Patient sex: F
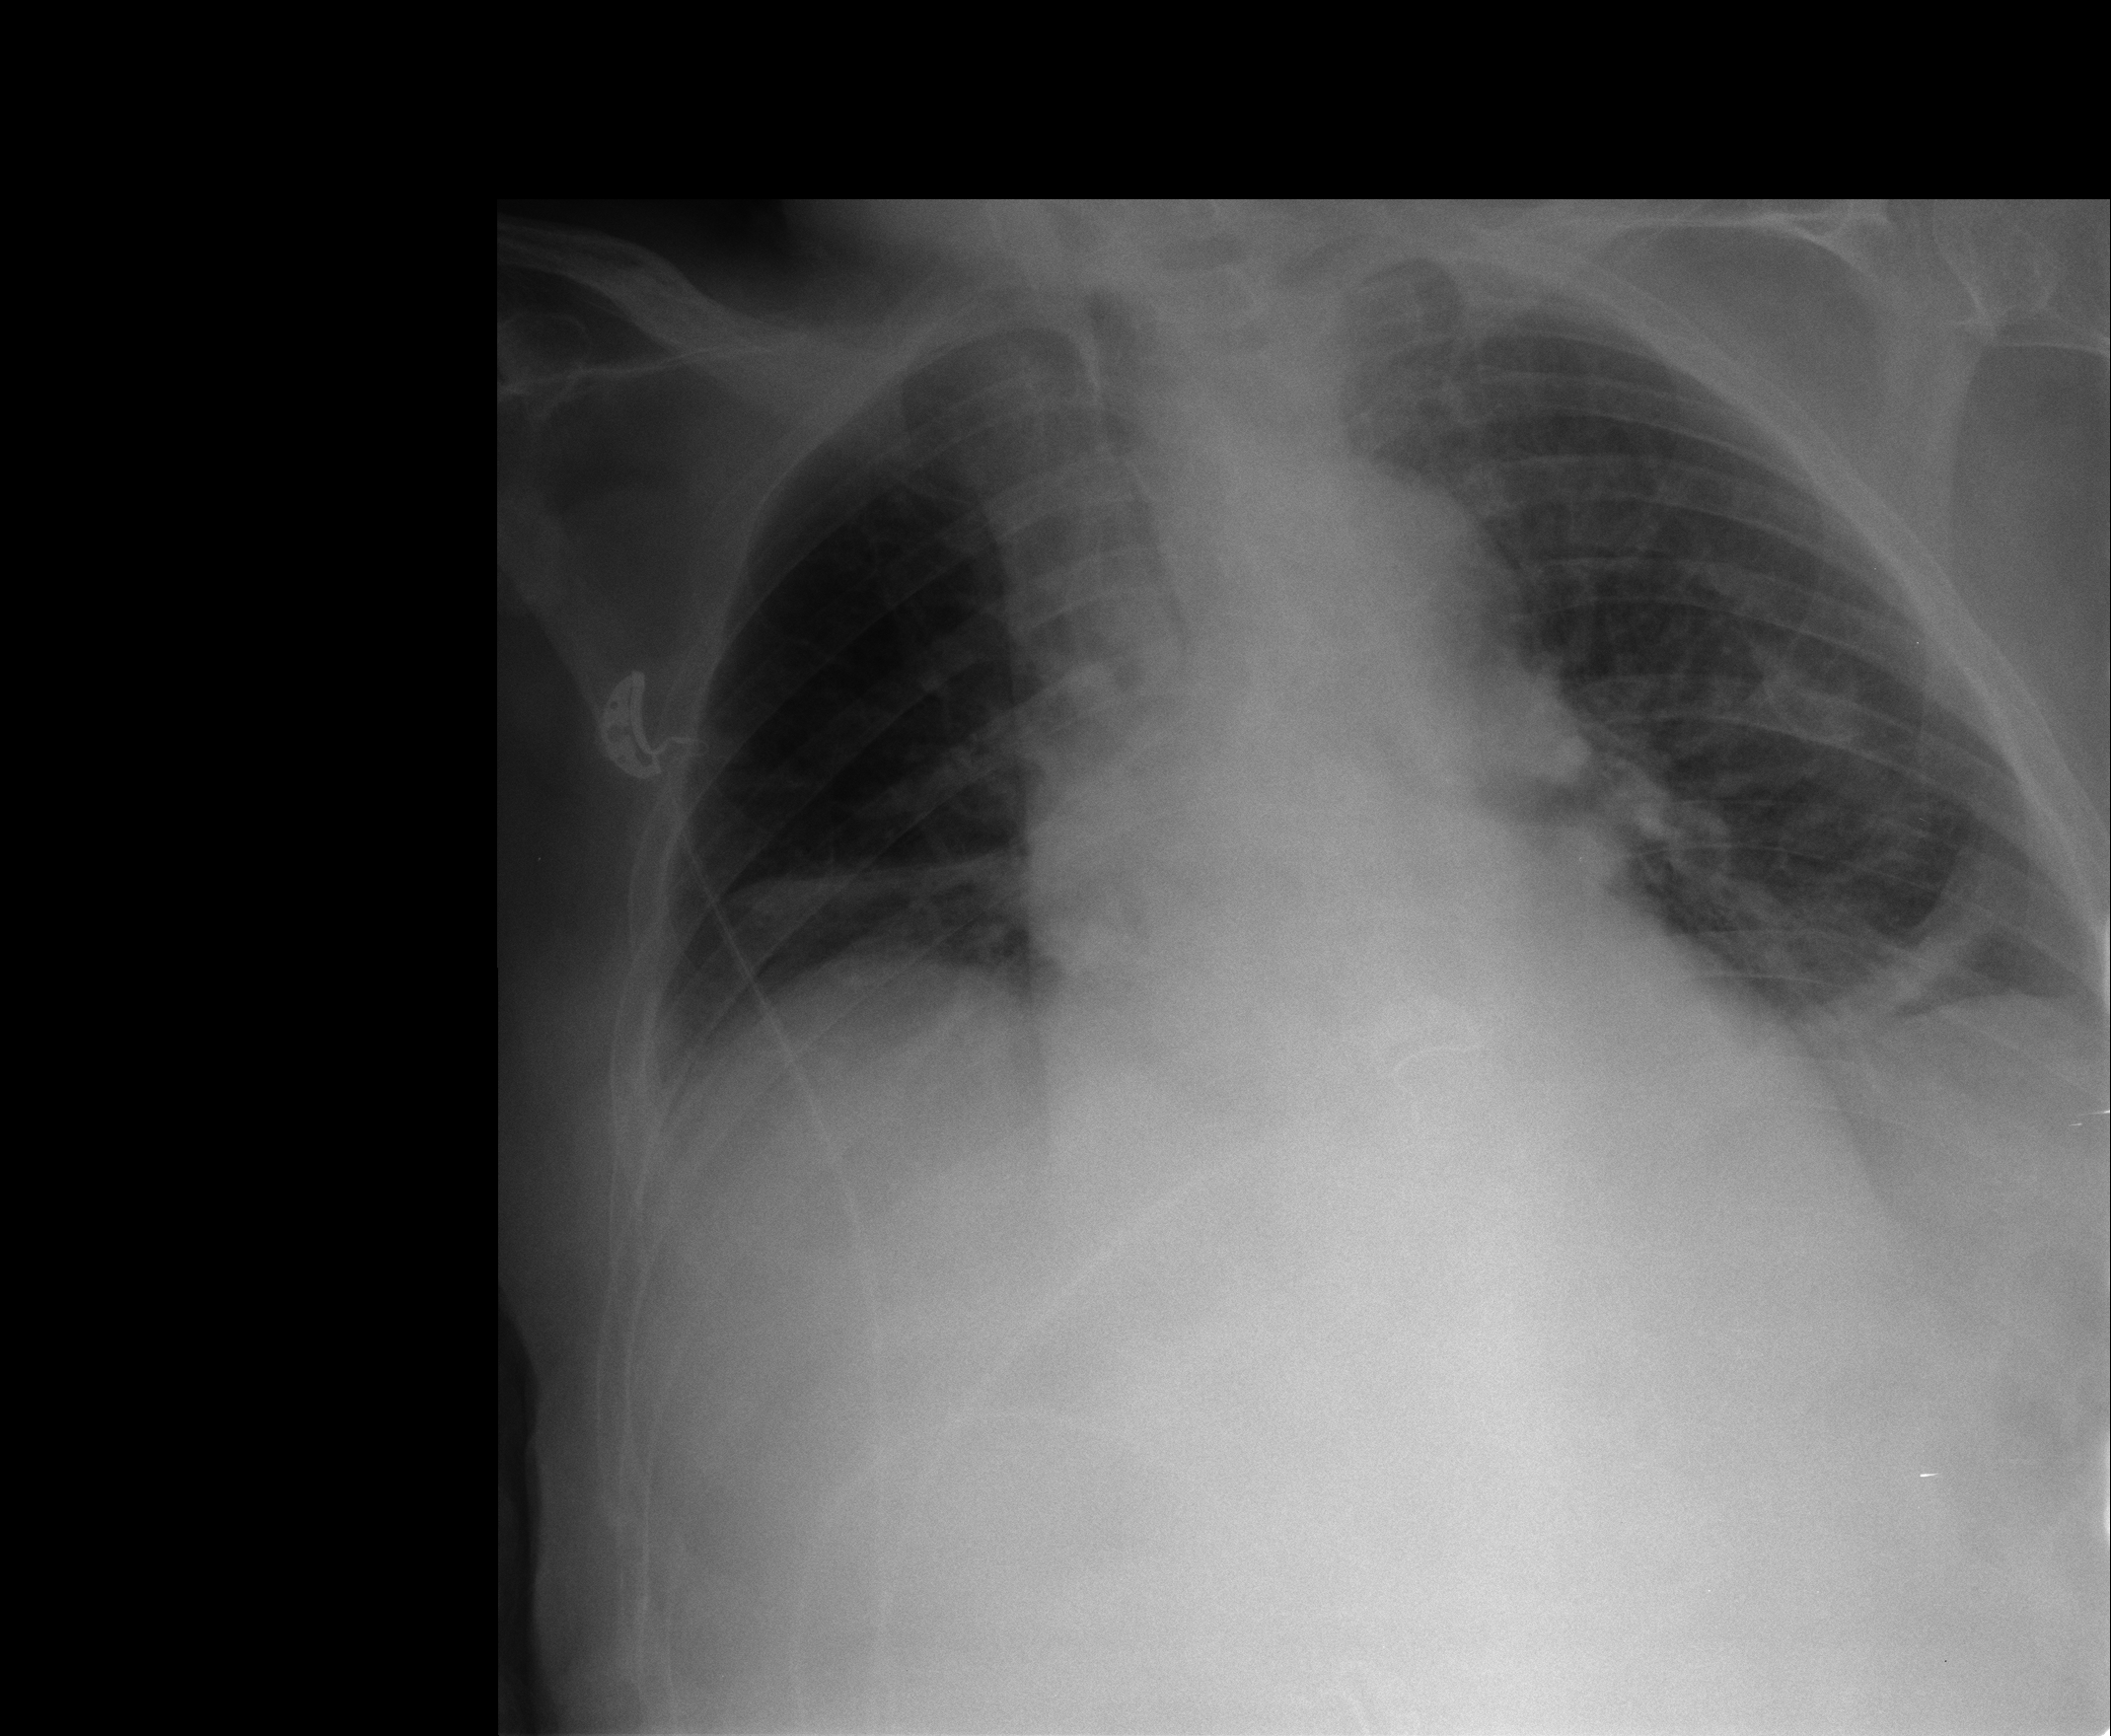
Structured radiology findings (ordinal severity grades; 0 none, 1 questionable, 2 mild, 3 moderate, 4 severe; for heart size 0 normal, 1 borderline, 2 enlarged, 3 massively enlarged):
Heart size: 2
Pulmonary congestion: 1
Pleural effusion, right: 2
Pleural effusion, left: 2
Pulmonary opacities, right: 0
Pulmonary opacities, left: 0
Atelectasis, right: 2
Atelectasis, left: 2